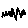
Label: zigzag